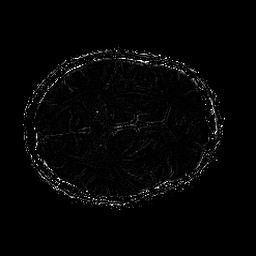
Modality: SWI
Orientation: axial
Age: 72
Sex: female
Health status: ill
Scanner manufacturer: philips
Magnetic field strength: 3 T
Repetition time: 0.031 s